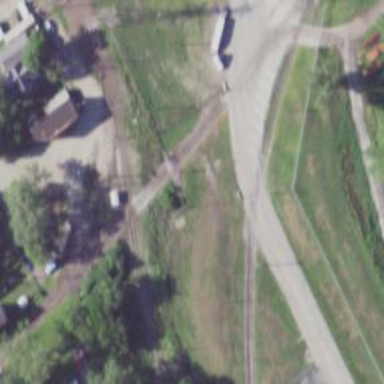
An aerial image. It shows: Railway crossing.